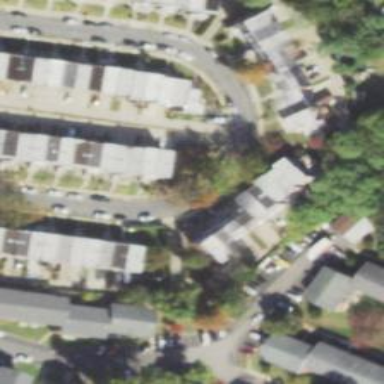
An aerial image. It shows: Alleyway designated as service road.